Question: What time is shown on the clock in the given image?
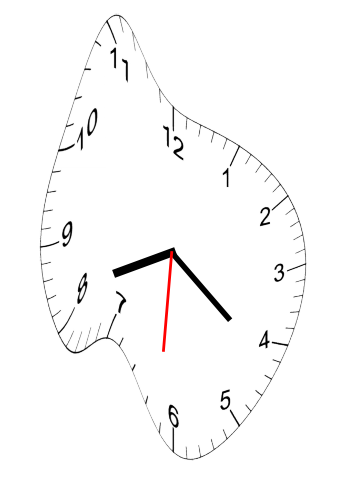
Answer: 08:21:31